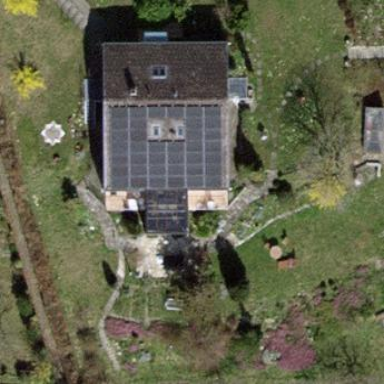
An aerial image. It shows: Solar power generator with photovoltaic panels.